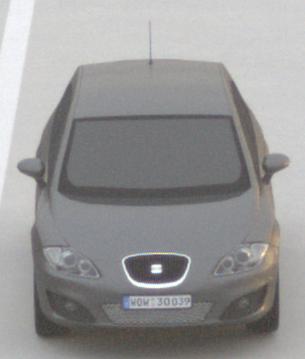
Make: SEAT
Model: Leon 1.4
Detailed model: Leon (1P)
Model produced from: 2009/04
Model produced until: 2010/08
Doors: 5
Color: gray
Road condition: dry road
Daytime: sunrise or sunset
Contrast: low contrast